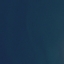
Land use / land cover: SeaLake